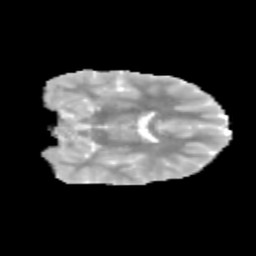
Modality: MD
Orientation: coronal
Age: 10
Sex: male
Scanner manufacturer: siemens
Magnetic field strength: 3 T
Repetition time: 3.8 s
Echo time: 0.07 s